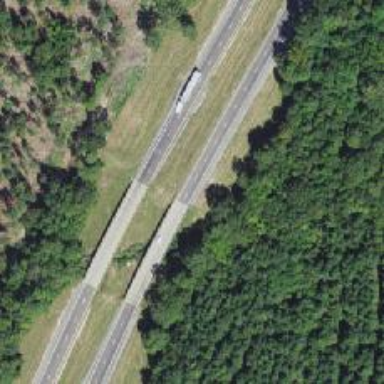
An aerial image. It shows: Viaduct bridge over motorway.